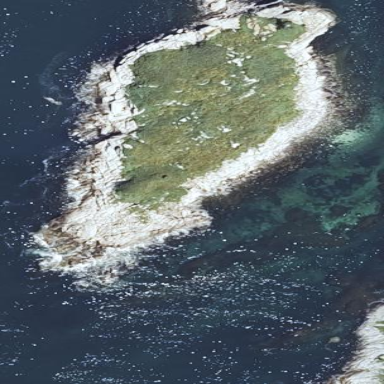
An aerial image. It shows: Island with natural coastline.